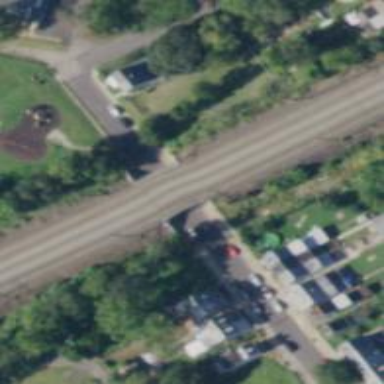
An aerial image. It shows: Bridge with electrified railway tracks featuring contact line.